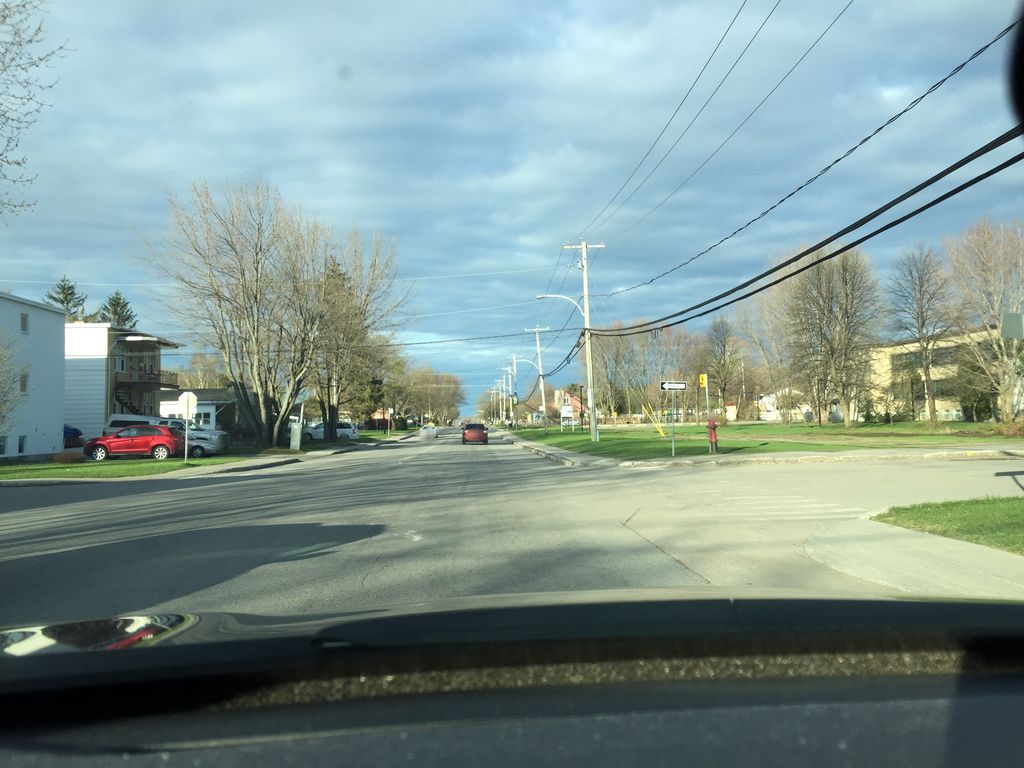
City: quebec_city